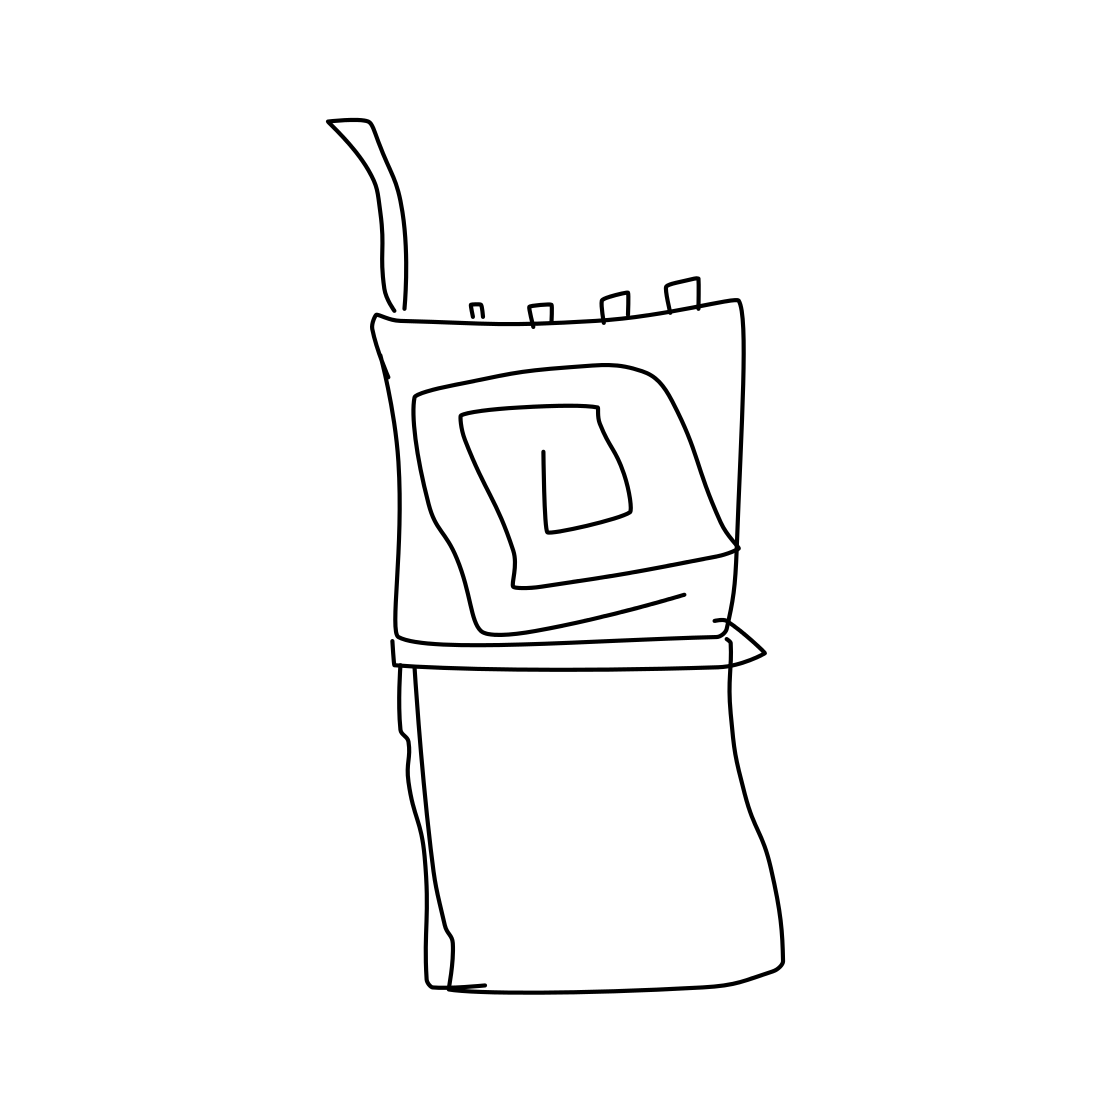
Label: walkie talkie